Question: I am trying to import a project from the Android Developpers website.
The name of the project : DoneBar
I have saved the project in a folder different than my Eclipse workspace.
So, this is what I did : File -> Import -> Existing Android Code Into Workspace.
Then, I have clicked on the root directory of the project which is DoneBarSimple as shown in the picture.

The problem is : When the project is imported into Eclipse; it has some random errors.
Plus, I noticed, two project were created : MainActivity and tests
And I have two errors messages in the error log.
Failed to load properties files for project "MainActivity"
Failed to load properties files for project "tests"
Am I doing something wrong ?
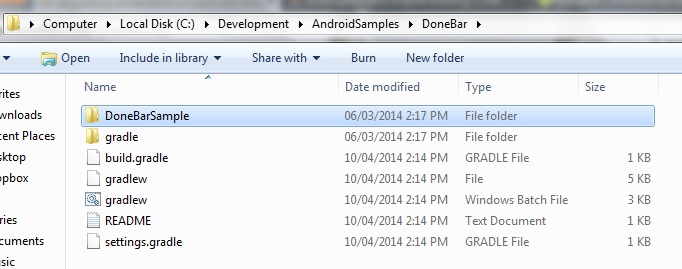
Answer: As it was already said, its an . It is not possible to import this kind of project into eclipse directly. But:
You cannot import the project directly but it's not to hard to achieve it:
- Create a new Android empty project in eclipse- Overwrite the fresh res/ folder and the AndroidManifest.xml file,
with the ones from the Android Studio project- Copy the content of the java/ folder from the Android Studio project
(it should contain your package name folder structure, like
com/example/app/, and the java files of course) in the Eclipse src
folder- Link your needed libraries if it's the case
Basically the Android application fundamental elements are the java files, the manifest file and the resources. From there you can build back a project in your favorite IDE
Answer from: <URL>